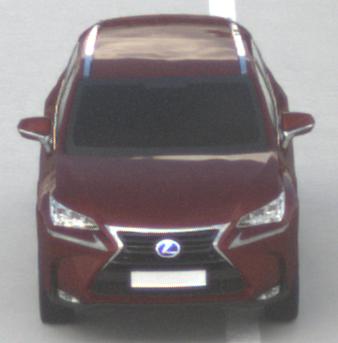
Make: Lexus
Model: NX 300h
Detailed model: NX (AZ1)
Model produced from: 2017/11
Model produced until: 2018/08
Doors: 5
Color: red
Road condition: dry road
Daytime: morning or afternoon
Contrast: low contrast